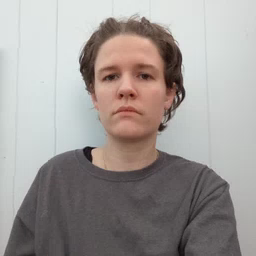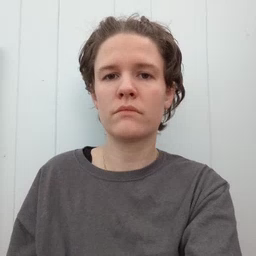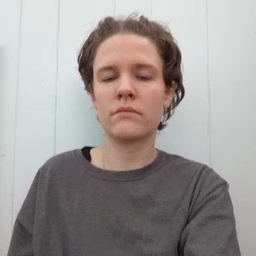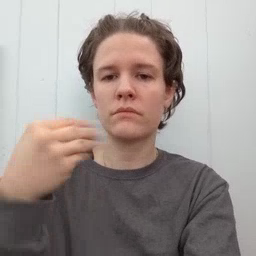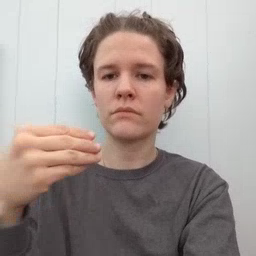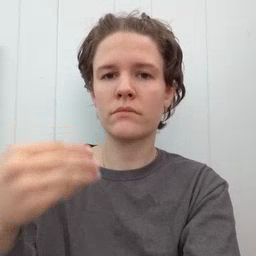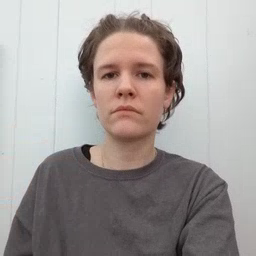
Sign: store